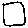
Label: square